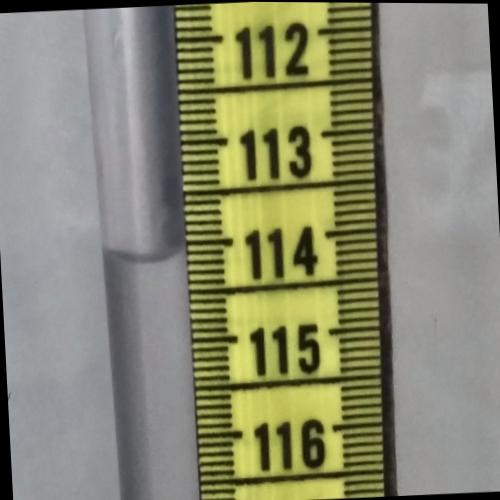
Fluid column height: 114.1 cm